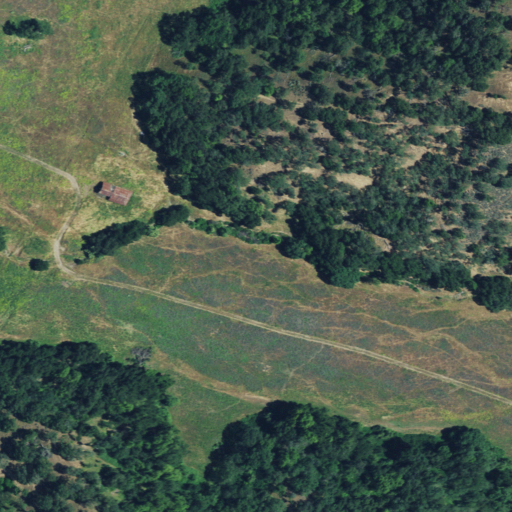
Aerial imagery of valley in California named Vance Canyon containing mixed forest, grassland, shrub, and open development